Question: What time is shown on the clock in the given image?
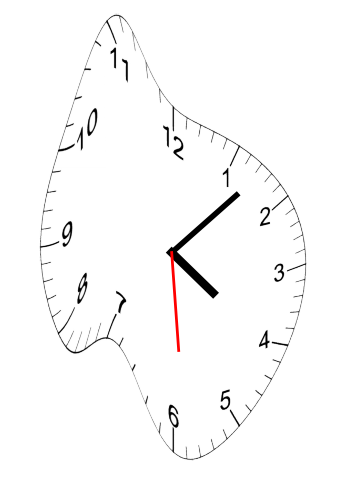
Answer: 04:07:29